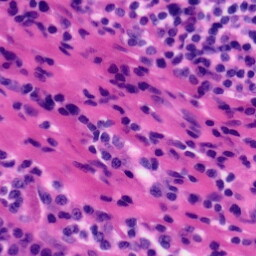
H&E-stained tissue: Tonsil